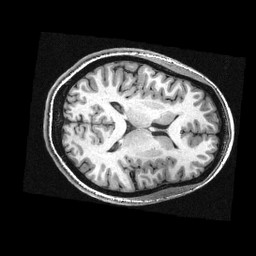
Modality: T1w
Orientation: axial
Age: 29
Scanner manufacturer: siemens
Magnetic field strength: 3 T
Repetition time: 2.3 s
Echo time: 0.00336 s